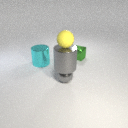
large gray metal cylinder below small yellow rubber sphere